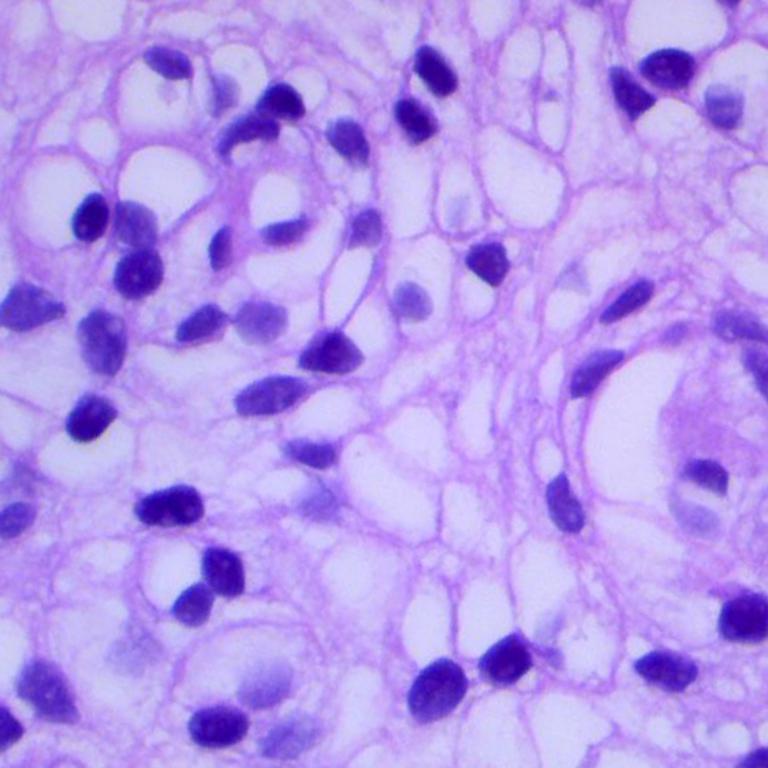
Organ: lung
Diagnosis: squamous carcinomas